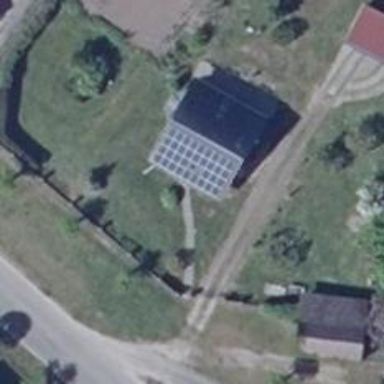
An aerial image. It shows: Small solar photovoltaic panel used as generator to produce electricity.